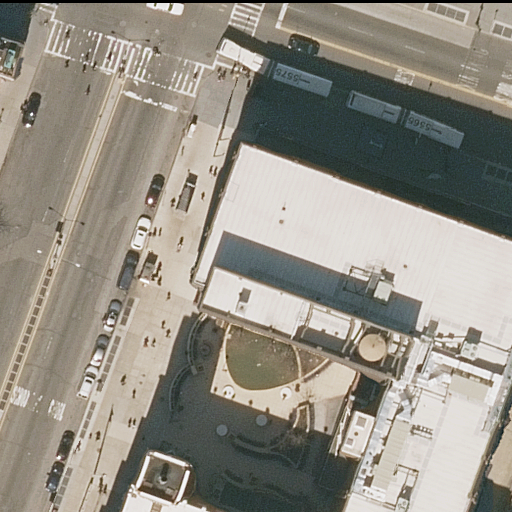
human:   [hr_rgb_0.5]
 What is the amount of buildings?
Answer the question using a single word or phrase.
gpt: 3

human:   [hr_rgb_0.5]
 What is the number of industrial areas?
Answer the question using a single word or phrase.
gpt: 0

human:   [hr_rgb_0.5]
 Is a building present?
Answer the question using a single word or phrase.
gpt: yes

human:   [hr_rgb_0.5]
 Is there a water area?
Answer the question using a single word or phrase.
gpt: no

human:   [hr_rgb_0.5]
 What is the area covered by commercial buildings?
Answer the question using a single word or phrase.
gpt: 0m2

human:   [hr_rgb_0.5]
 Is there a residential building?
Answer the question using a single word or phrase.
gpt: yes

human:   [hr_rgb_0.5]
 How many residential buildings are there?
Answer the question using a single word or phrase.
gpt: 2

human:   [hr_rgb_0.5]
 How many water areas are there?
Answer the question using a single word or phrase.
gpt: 0

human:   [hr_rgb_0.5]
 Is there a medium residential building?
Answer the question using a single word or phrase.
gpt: no

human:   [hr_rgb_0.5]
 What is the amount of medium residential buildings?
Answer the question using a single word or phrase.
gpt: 0

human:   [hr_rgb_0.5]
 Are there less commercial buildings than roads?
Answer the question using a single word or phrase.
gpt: yes

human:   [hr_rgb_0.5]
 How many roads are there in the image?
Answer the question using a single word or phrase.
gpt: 3

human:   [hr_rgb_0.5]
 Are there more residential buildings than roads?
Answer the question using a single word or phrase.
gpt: no

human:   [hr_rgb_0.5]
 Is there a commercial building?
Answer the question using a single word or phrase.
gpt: no

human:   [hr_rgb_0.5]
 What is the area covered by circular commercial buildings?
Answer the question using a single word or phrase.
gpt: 0m2

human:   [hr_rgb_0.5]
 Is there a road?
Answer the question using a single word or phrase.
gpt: yes

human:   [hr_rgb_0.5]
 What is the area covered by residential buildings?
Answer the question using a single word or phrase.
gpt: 1358m2

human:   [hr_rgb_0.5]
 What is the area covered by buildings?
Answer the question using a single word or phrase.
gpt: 1673m2

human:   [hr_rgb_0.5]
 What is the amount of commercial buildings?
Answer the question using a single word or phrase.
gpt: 0

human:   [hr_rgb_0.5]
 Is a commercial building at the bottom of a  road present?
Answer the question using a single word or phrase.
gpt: no

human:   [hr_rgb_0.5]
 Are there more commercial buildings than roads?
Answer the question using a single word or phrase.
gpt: no

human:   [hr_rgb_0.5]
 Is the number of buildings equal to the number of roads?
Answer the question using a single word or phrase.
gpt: yes

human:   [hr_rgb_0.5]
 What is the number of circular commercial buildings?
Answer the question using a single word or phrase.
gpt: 0

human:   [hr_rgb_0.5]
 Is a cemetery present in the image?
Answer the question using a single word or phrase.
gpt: no

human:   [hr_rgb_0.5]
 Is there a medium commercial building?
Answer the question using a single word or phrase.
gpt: no

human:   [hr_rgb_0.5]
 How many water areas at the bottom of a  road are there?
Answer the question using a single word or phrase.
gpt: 0

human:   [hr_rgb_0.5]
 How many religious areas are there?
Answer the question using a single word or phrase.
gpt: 0

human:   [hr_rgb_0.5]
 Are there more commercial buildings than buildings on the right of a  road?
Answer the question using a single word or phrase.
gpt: no

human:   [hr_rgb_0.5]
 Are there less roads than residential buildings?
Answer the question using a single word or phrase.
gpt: no

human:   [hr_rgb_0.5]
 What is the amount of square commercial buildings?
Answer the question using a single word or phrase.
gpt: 0

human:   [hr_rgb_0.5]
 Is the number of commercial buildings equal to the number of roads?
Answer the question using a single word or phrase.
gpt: no

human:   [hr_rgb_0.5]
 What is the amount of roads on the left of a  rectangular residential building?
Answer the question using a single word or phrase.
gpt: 1

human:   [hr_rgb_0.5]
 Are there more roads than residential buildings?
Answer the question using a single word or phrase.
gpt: yes

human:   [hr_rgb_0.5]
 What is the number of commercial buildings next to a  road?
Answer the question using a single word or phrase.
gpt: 0

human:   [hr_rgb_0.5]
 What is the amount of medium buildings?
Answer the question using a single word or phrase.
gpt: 1

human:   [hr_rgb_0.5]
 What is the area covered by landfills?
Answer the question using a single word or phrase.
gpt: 0m2

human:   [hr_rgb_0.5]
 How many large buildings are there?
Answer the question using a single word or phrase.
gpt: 1

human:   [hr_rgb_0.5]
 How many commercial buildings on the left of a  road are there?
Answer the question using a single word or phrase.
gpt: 0

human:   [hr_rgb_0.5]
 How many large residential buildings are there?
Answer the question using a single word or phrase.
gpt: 1

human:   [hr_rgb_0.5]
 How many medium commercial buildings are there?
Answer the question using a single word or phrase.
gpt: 0

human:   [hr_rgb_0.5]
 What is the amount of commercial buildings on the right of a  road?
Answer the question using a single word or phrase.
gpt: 0

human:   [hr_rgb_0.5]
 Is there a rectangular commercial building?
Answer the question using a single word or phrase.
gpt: no

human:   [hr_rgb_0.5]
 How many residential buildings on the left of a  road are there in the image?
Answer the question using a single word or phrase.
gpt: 2

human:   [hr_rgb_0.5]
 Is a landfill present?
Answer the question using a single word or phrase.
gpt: no

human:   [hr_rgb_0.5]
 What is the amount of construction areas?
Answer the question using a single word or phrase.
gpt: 0

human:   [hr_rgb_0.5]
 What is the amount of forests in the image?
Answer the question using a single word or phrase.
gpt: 0

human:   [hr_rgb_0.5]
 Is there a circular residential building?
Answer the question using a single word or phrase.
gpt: no

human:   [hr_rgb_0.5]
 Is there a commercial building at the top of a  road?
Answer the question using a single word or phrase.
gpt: no

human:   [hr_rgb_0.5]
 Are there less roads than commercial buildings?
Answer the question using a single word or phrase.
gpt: no

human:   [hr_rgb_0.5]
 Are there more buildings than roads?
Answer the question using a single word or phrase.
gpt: no

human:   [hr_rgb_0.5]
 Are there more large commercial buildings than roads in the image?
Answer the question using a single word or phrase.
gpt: no

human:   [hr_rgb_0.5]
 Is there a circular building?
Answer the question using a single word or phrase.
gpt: no

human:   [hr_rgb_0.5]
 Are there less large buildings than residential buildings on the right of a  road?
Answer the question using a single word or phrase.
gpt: no

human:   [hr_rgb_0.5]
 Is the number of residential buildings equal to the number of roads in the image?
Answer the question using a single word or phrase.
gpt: no

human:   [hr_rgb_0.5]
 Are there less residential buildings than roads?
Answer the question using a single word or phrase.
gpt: yes

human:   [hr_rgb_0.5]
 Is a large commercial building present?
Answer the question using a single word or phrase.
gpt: no

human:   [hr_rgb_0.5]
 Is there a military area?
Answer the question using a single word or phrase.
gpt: no

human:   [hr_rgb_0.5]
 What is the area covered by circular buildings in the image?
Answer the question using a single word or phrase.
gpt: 0m2

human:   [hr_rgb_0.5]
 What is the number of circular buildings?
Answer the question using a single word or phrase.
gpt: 0

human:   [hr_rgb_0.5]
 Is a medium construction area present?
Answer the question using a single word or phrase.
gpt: no

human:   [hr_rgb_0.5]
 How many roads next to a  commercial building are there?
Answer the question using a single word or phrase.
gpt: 0

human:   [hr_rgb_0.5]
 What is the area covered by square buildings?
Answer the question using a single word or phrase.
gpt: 0m2

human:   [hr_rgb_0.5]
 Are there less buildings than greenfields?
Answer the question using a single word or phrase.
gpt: no

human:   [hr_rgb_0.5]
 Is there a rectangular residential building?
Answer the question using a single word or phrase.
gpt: yes